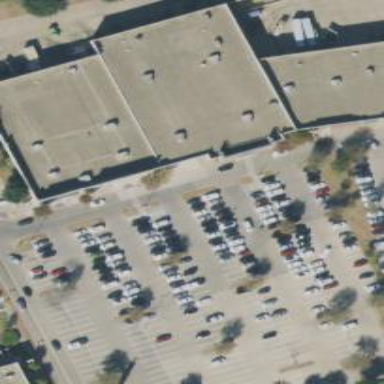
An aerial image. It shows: Retail building.